Field crop: maize
Growth stage: 2
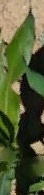
Species: maize